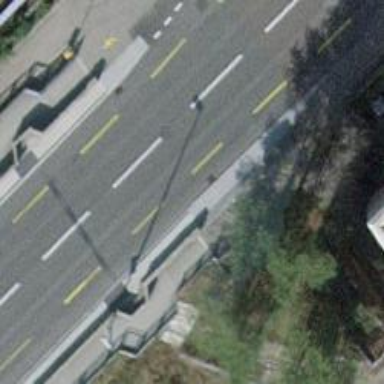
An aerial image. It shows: Primary highway bridge with asphalt surface. It has separate cycleway lane and sidewalk.